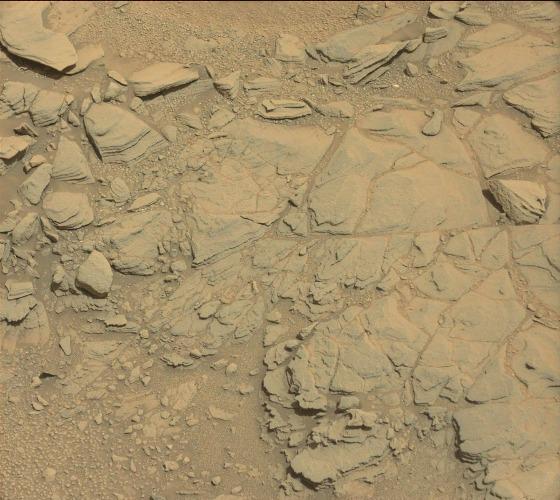
Terrain classes present: Bedrock, Gravel / Sand / Soil, Rock, Shadow